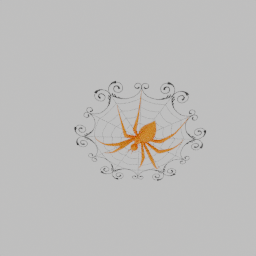
Label: animals